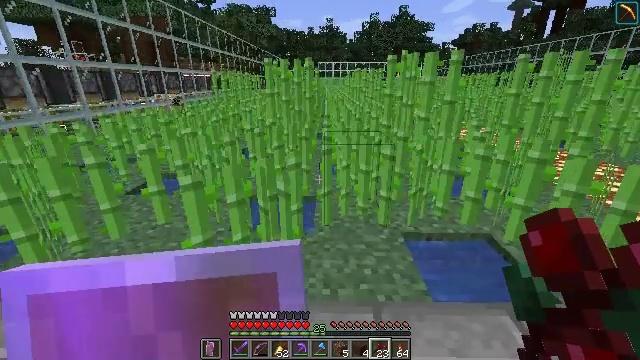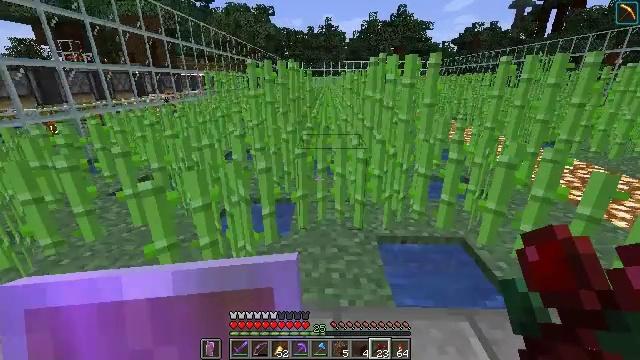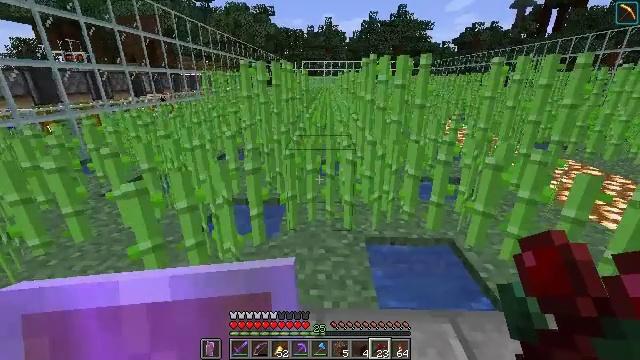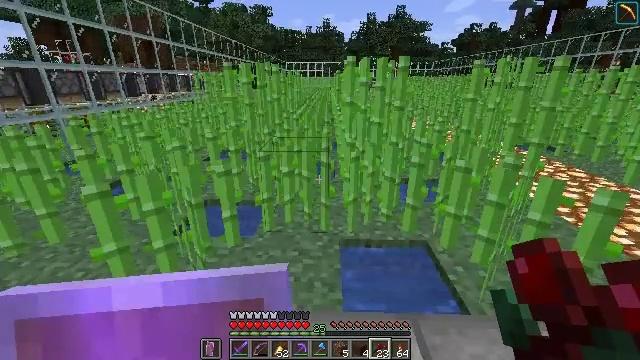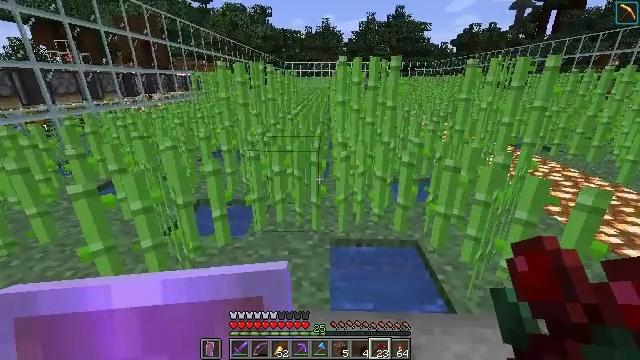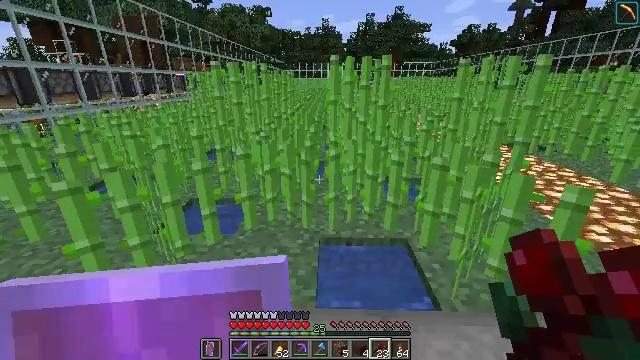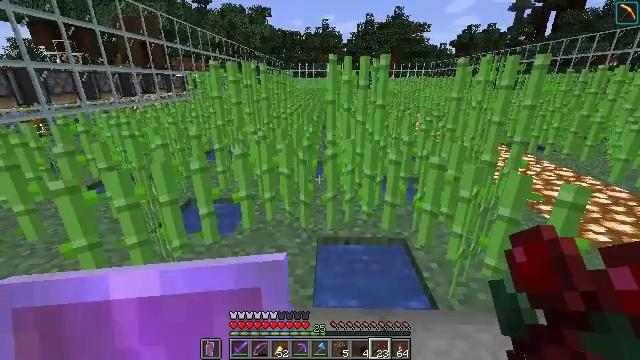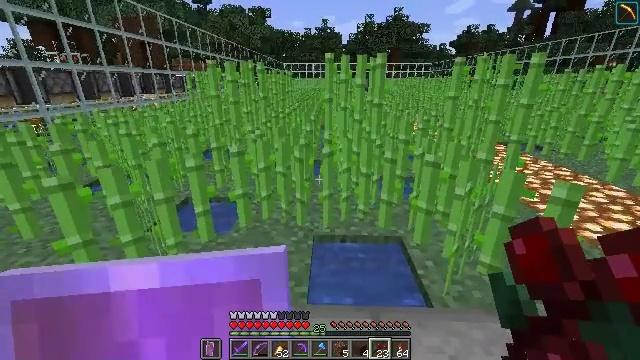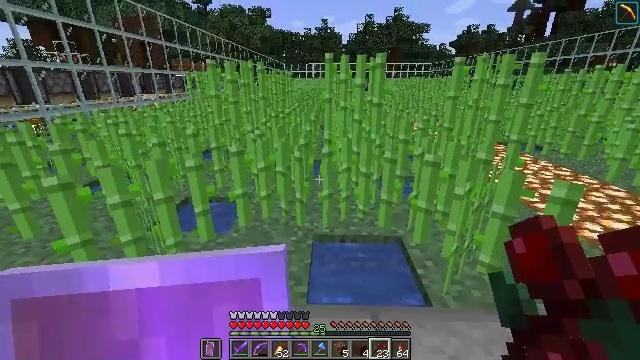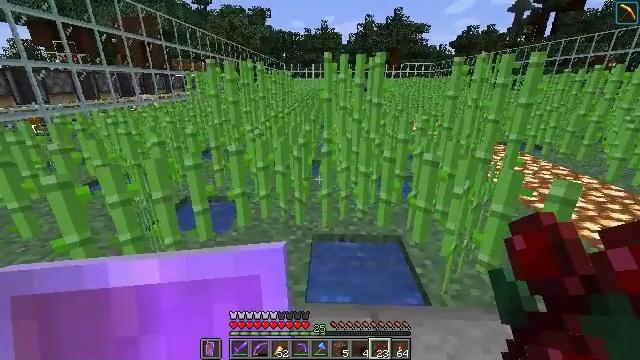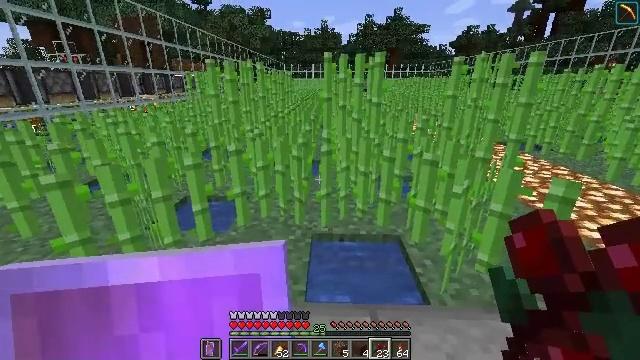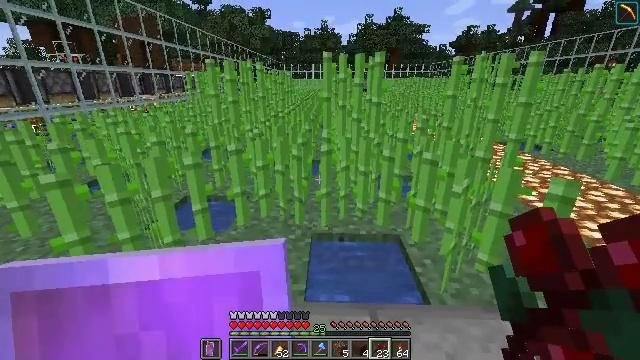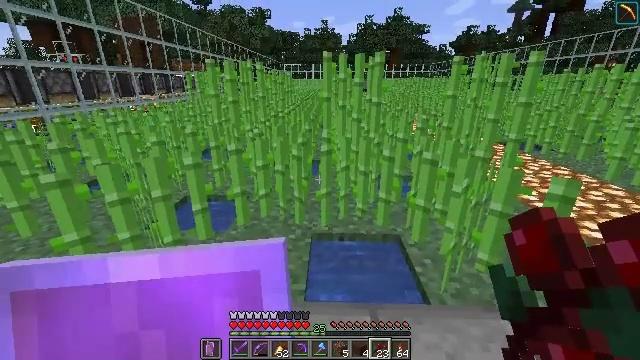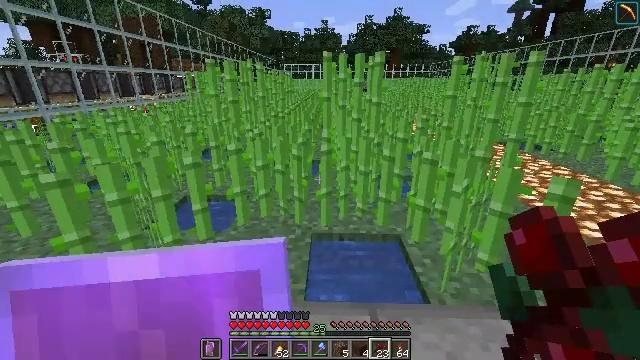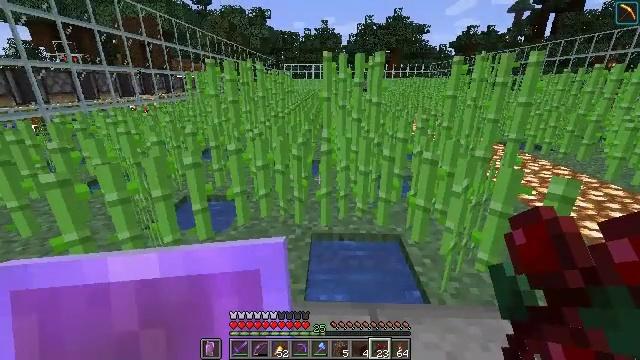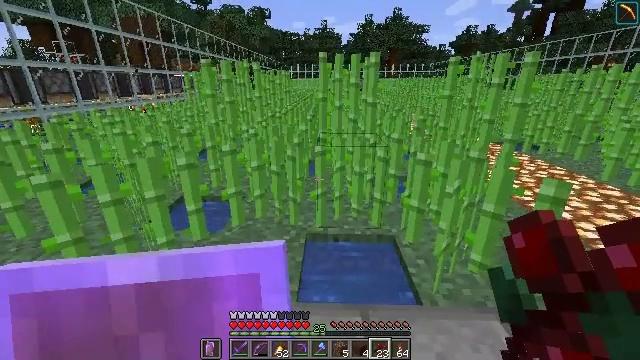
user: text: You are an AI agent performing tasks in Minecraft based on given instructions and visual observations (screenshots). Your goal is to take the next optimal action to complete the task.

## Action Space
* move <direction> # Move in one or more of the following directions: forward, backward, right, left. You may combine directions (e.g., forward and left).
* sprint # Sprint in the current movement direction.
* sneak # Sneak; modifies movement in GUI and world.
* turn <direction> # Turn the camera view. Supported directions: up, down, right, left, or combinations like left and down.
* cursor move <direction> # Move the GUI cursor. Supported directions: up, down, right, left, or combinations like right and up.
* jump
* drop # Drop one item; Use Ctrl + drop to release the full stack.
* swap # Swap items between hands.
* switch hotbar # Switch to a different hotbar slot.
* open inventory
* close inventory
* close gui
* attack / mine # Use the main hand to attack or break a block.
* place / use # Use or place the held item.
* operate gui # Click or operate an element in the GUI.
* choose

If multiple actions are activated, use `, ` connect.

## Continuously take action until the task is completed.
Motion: motion action
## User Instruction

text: Break the sticky piston to collect it.
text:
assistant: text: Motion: move right
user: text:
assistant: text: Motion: move right
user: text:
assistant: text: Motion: move right
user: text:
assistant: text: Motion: no_op
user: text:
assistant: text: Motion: no_op
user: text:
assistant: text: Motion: no_op
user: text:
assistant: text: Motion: no_op
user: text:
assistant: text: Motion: no_op
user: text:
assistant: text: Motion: no_op
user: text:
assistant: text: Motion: no_op
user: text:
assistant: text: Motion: no_op
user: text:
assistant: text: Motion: no_op
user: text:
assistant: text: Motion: no_op
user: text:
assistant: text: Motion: no_op
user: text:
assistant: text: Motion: move right
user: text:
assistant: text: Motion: move right
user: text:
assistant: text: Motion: move right
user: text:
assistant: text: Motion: move right
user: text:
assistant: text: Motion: move right
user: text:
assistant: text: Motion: move right
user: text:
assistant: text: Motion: move right
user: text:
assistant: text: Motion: move forward and move right
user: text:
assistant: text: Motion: move forward and move right
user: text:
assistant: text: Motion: move forward and move right
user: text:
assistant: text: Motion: move forward and move right
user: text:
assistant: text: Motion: move forward and move right
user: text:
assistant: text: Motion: move forward
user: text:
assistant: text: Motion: move forward
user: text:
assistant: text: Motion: move forward
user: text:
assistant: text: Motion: move forward and move right